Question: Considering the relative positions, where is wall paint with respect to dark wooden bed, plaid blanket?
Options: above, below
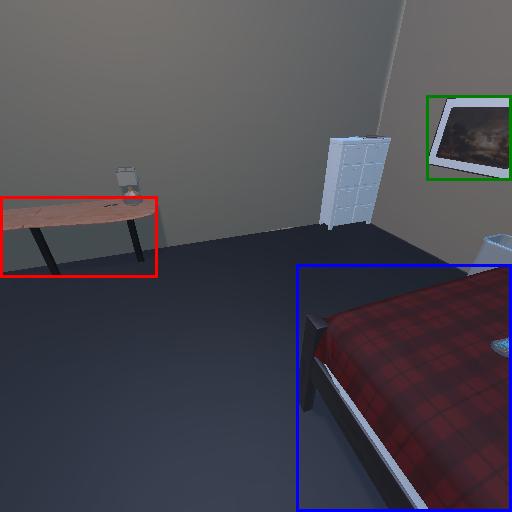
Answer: above